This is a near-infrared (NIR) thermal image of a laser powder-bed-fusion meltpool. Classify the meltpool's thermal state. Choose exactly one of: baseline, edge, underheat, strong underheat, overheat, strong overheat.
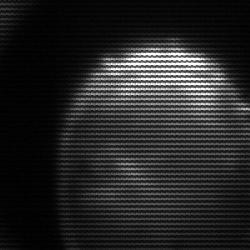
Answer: edge